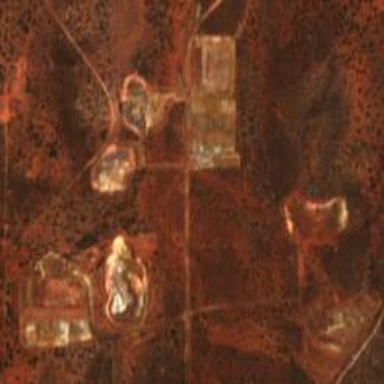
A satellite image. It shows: Industrial area used for mining operations.